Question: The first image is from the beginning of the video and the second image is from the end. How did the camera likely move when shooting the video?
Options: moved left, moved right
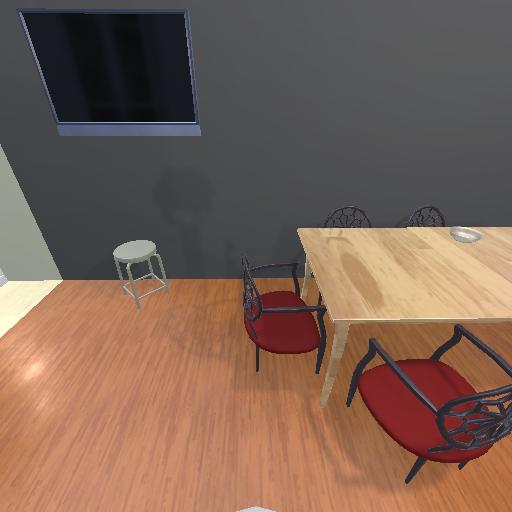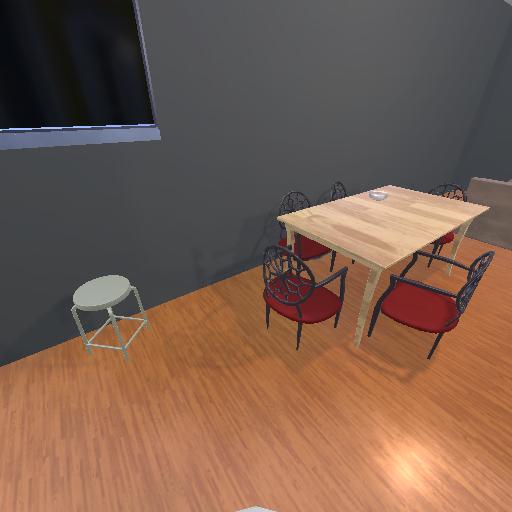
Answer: moved left